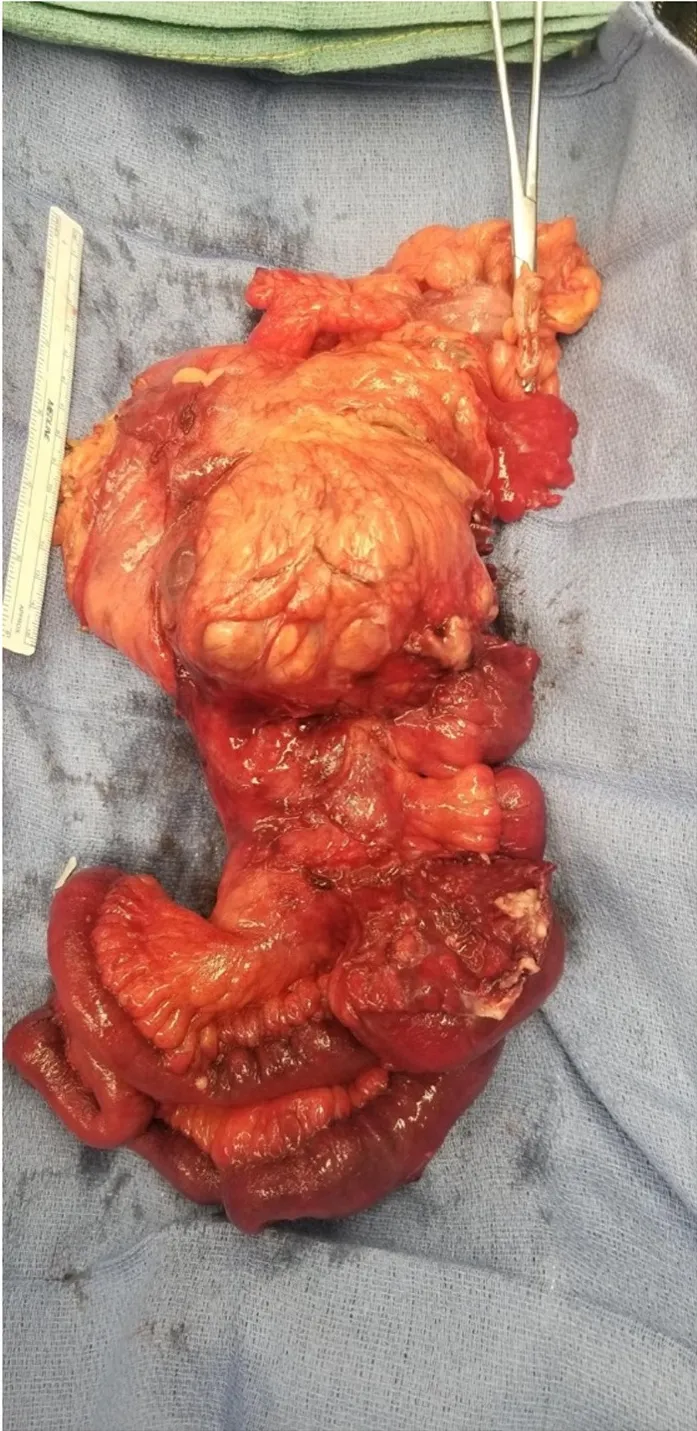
Gross pathology demonstrating mass with intimate association to sigmoid colon with involved mesentery and ileum resection. Posterior view.
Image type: medical_photograph (other_medical_photograph)